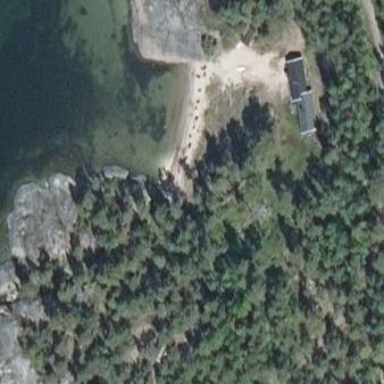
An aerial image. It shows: Beautiful beach with natural surroundings.